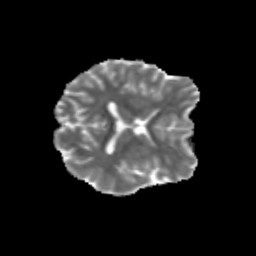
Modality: MD
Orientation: axial
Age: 21
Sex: male
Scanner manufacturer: siemens
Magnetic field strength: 3 T
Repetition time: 3.5 s
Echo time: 0.125 s